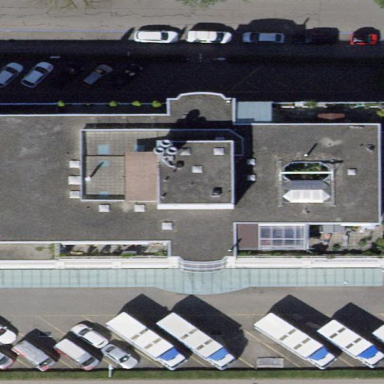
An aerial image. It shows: Industrial building with flat roof.